Field crop: tomato
Growth stage: 2
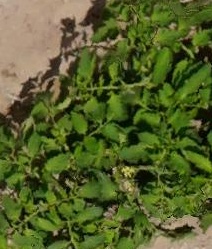
Species: tomato